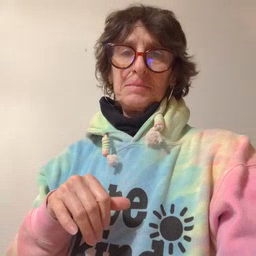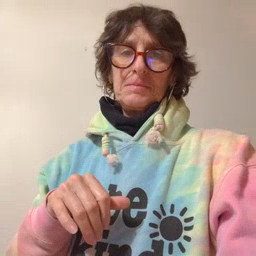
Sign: same